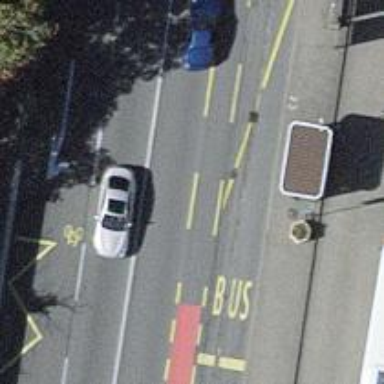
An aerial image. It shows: Secondary road with asphalt surface and designated cycle lane.